Question: I'm trying to make a c++ library work under Swift. I'm a noob in both, so I could be doing something completely stupid but do appreciate all the feedback. I have the following setup:
AnswerToEverything.cpp:
'''
#include "AnswerToEverything.h"
#include <iostream>
class Everything{
int answerToEverything()
{
return 42;
}
};
'''
AnswerToEverything.h:
'''
#include <stdio.h>
#ifdef __cplusplus
extern "C" {
#endif
int answerToEverything();
#ifdef __cplusplus
}
#endif
'''
Answer-Bridging-Header.h:
'''
#include "AnswerToEverything.h"
'''
GameScene.swift:
'''
...
override func didMoveToView(view: SKView) {
/* Setup your scene here */
println("C++ call: \(answerToEverything())")
}
...
'''
The Result is:

So what am I missing? All help Appreciated!
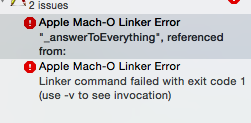
Answer: You will need to write a '"C"' function which creates your 'C++' object and calls its method as is plotted out in <URL>. All the solutions look somewhat ugly, but you will have to expect that if you mix the two. Once you have a statically linkable 'C'-function it will be found by the linker. Currently it is just telling you that you do not have one. As @stijn pointed out a 'C++' member method is nothing of that kind.